Interaction volume radius: 10 \u00c5
Interaction volume height: 35 \u00c5
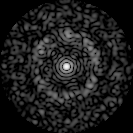
Disorder parameter: 0.7902